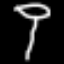
Label: mushroom